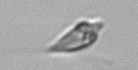
Label: Oxytoxum